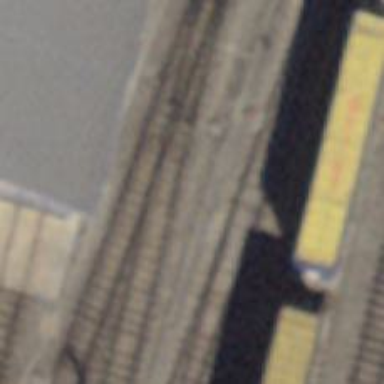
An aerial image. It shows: Railway switch.